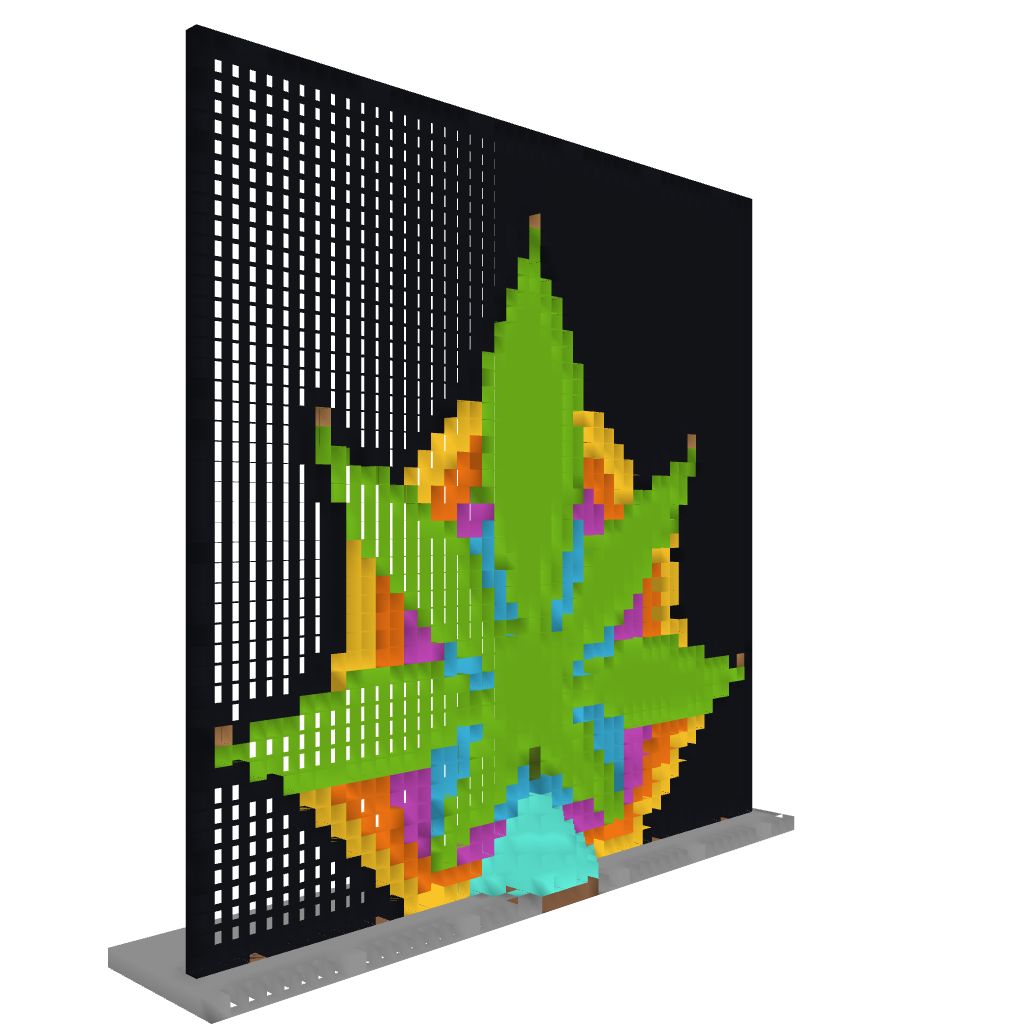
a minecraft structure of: Sly's Leaf